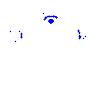
Particle: electron